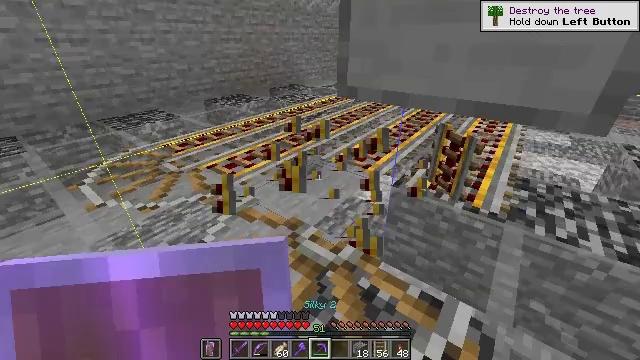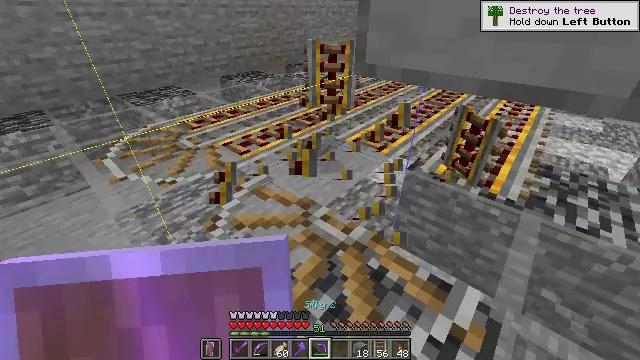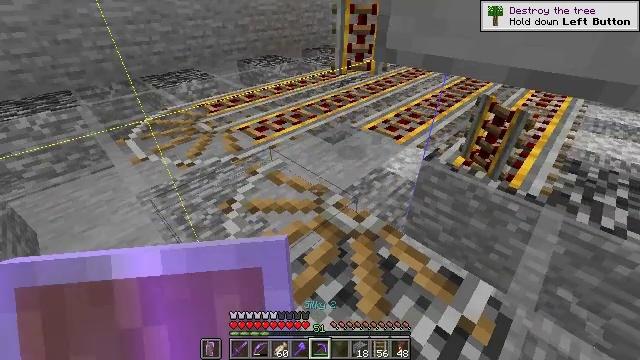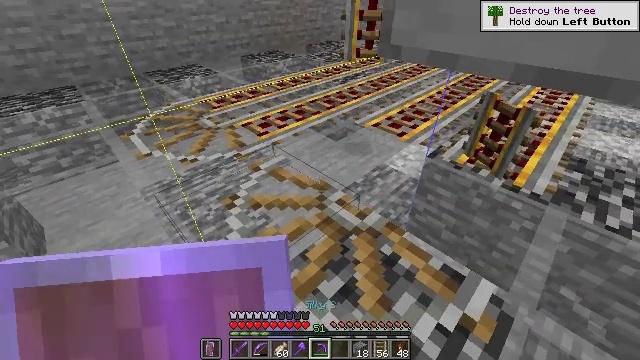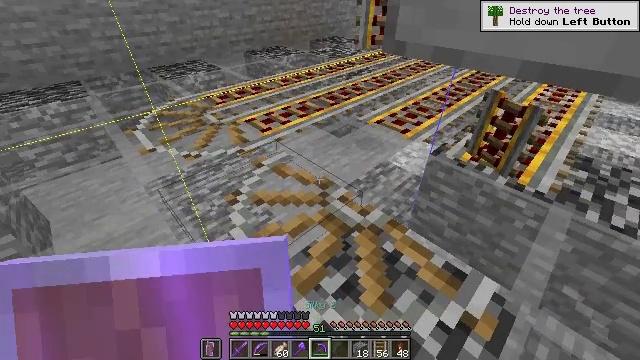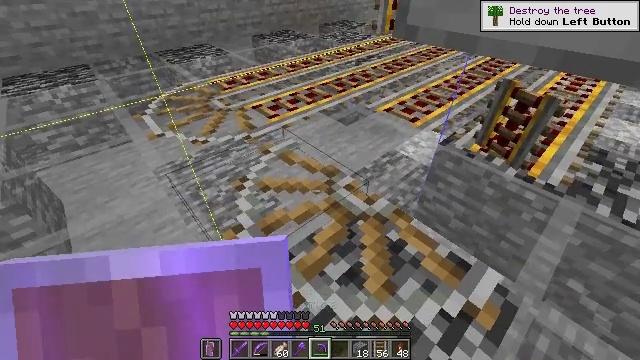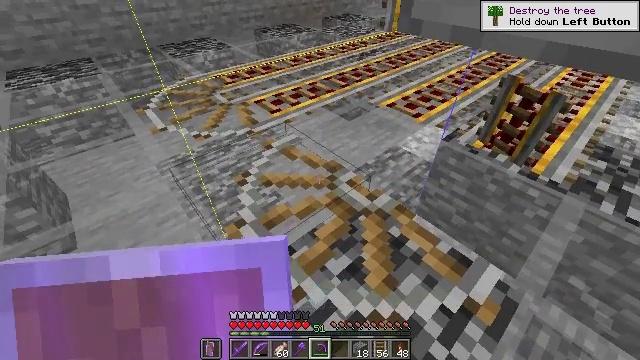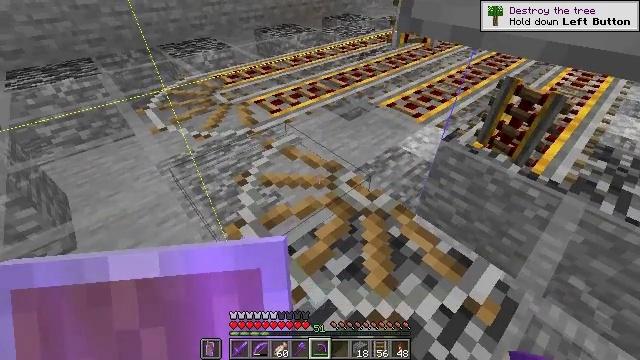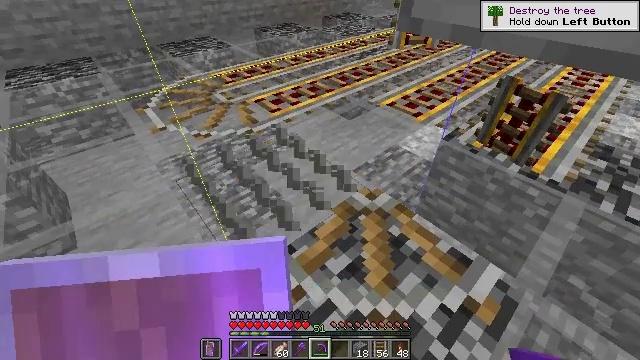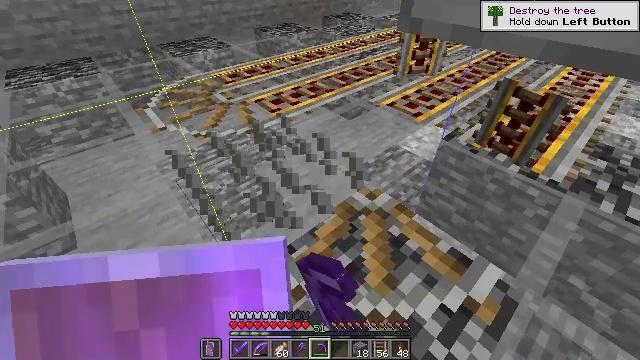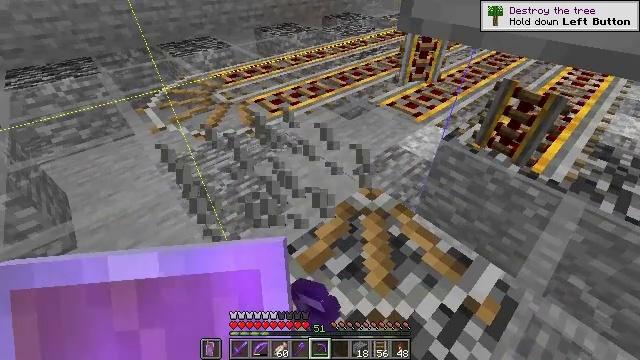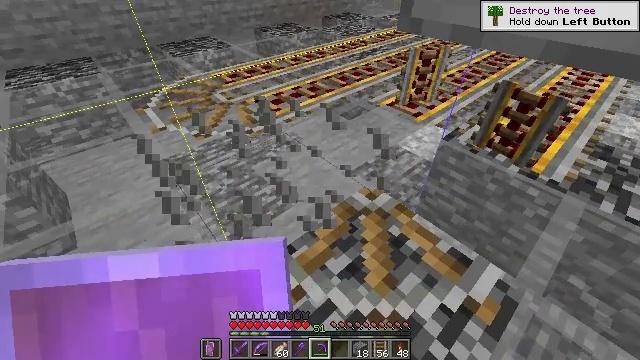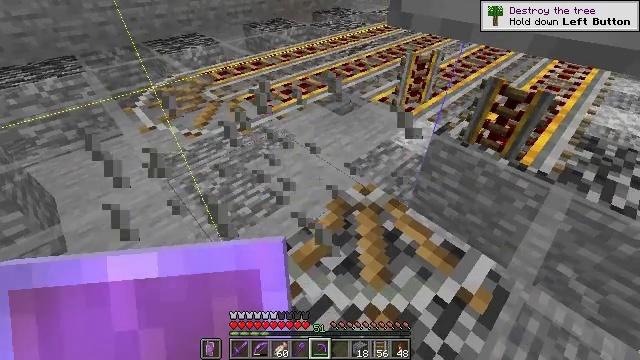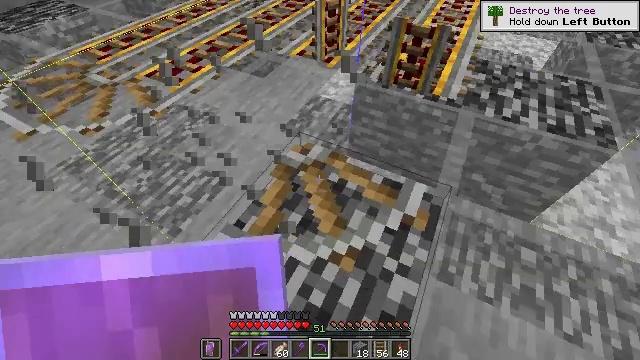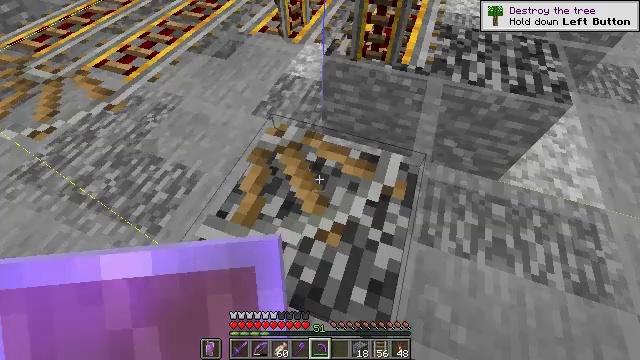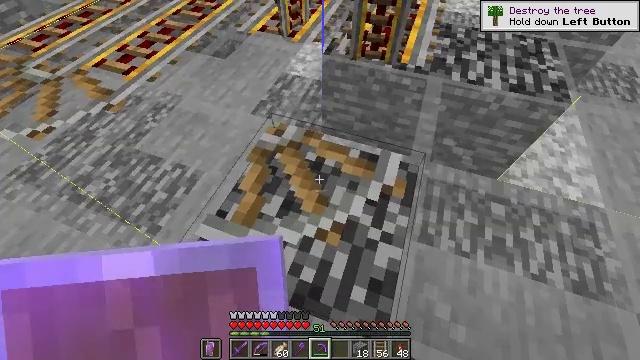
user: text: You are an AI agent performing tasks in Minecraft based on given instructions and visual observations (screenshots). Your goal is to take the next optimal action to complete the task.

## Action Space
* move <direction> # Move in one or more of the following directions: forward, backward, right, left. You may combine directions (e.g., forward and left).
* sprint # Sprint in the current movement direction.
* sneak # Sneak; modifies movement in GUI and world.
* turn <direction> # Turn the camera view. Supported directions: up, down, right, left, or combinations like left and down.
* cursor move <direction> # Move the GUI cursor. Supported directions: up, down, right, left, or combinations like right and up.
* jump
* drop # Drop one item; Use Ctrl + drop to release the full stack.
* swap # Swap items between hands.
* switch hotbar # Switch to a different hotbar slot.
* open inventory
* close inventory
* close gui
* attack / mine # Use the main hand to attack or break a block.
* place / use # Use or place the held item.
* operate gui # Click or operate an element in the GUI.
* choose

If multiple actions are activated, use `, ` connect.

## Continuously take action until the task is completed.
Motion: motion action
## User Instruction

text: Recycle the rail from an abandoned track.
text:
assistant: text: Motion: sneak, turn left and down
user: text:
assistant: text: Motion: sneak, turn left and down
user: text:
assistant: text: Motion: sneak
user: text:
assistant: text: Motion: sneak
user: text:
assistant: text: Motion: sneak, turn left and down
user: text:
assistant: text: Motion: sneak, turn down
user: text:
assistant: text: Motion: sneak
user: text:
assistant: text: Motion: sneak, attack / mine
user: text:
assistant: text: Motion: sneak, attack / mine
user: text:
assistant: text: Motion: sneak
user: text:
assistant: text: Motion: sneak
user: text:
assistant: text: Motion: sneak, turn right
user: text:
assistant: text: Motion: sneak, turn right and down
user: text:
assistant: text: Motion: sneak, turn right and down
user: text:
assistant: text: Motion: sneak
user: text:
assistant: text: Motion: sneak
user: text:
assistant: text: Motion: sneak
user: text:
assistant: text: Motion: sneak, attack / mine
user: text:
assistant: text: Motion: sneak, attack / mine
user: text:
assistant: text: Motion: sneak
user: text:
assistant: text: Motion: move forward, sneak
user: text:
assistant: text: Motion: move forward, sneak
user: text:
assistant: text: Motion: move forward, sneak
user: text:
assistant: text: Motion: move forward
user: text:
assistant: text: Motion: move forward
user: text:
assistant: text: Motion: move forward
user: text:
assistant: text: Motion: move forward
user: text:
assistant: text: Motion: move forward
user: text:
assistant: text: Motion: move forward
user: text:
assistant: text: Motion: no_op